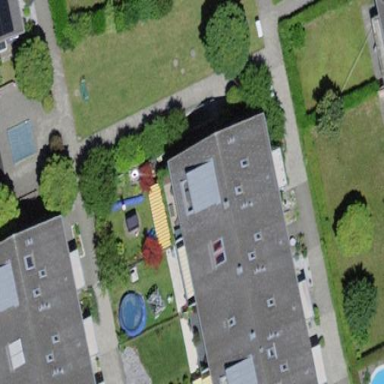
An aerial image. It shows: Terrace building with gabled roof.